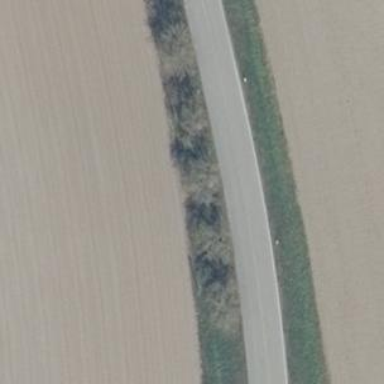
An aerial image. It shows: Row of trees in natural setting.